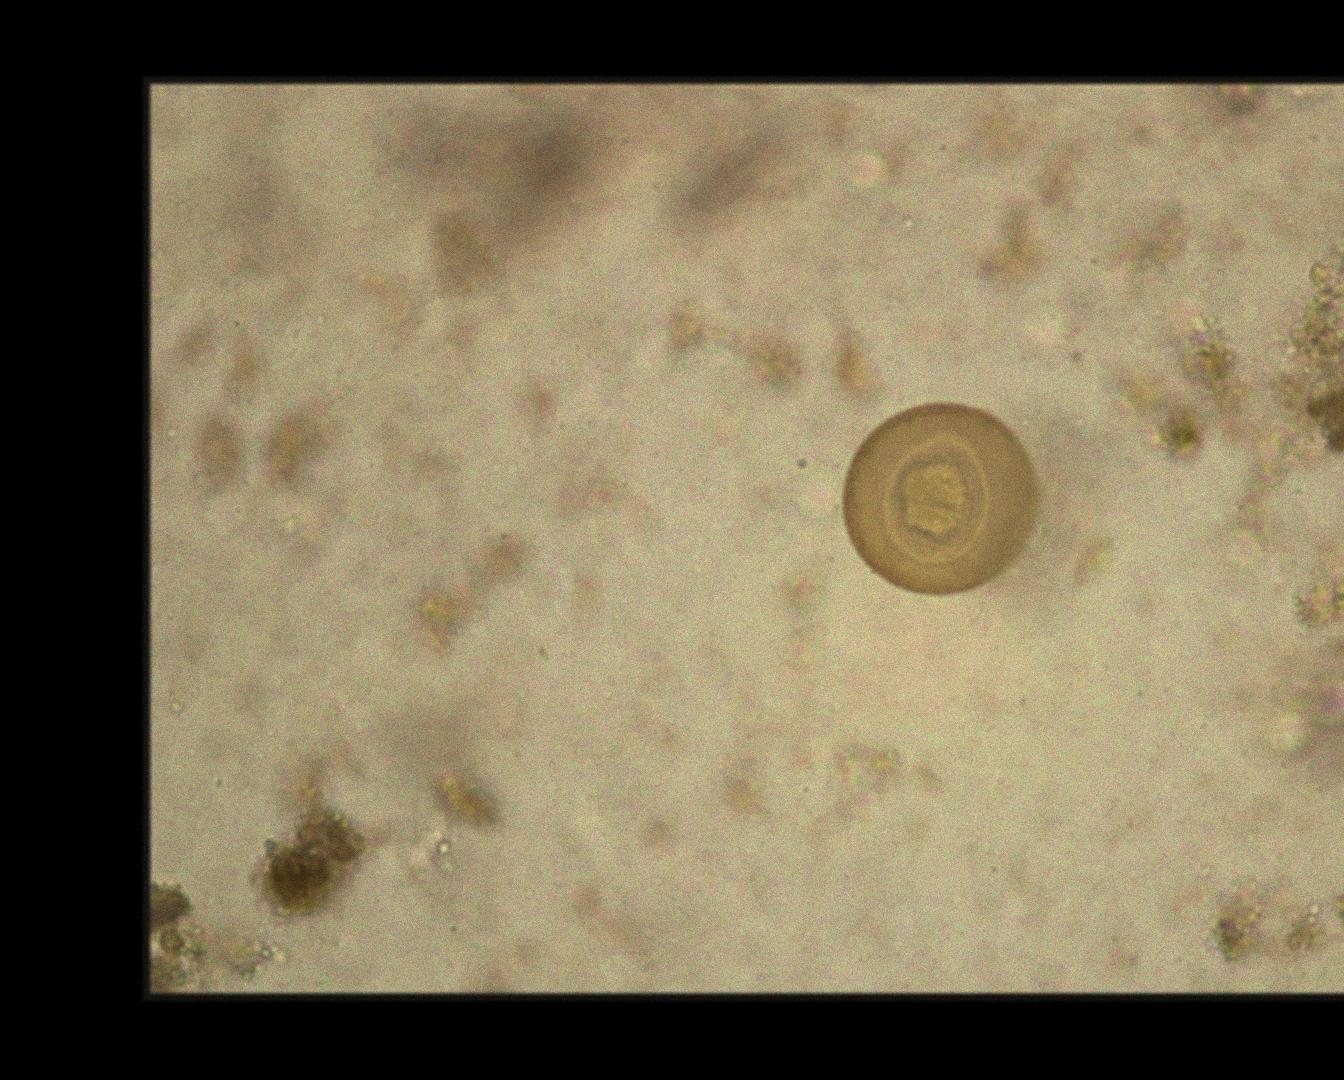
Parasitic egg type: Hymenolepis diminuta